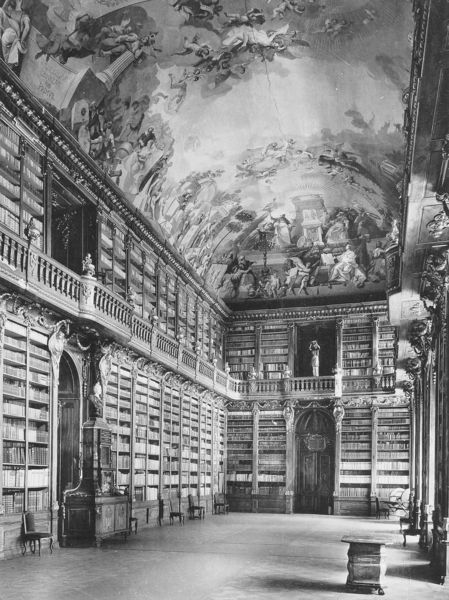
Titel: Bibliothek, sog. Philosophensaal des Prämonstratenserkloster Strahov in Prag
Künstler: Ignaz Pilliardi
Standort: Prag, Prämonstratenserkloster Strahov (EU - Tschechische Republik)
Schlagwörter: dunkel, gemälde, schatten, fenster, hell, licht, raum, stuhl, stühle, säule, tisch, tür, zimmer, gebäude, malerei, regal, figur, decke, innen, rokkoko, engel, statue, balkon, bilder, bücher, türen, tag, empore, saal, figuren, geländer, lichteinfall, galerie, foto, fotografie, wände, gewölbe, buch, schwarzweiß, rom, etagen, ballustrade, bibliothek, bücherei, regale, fresko, voute, süddeutschland, tonnengewölbe, decken, staute, deckenfresko, hildesheim, 18. jahrhundert